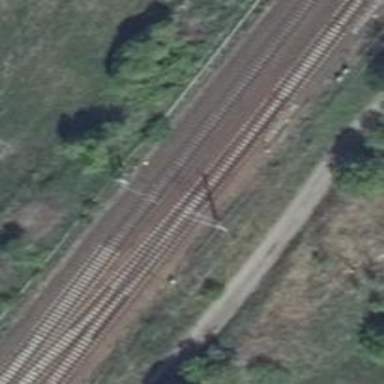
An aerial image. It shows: Railway track with contact lines for electrification.